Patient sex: F
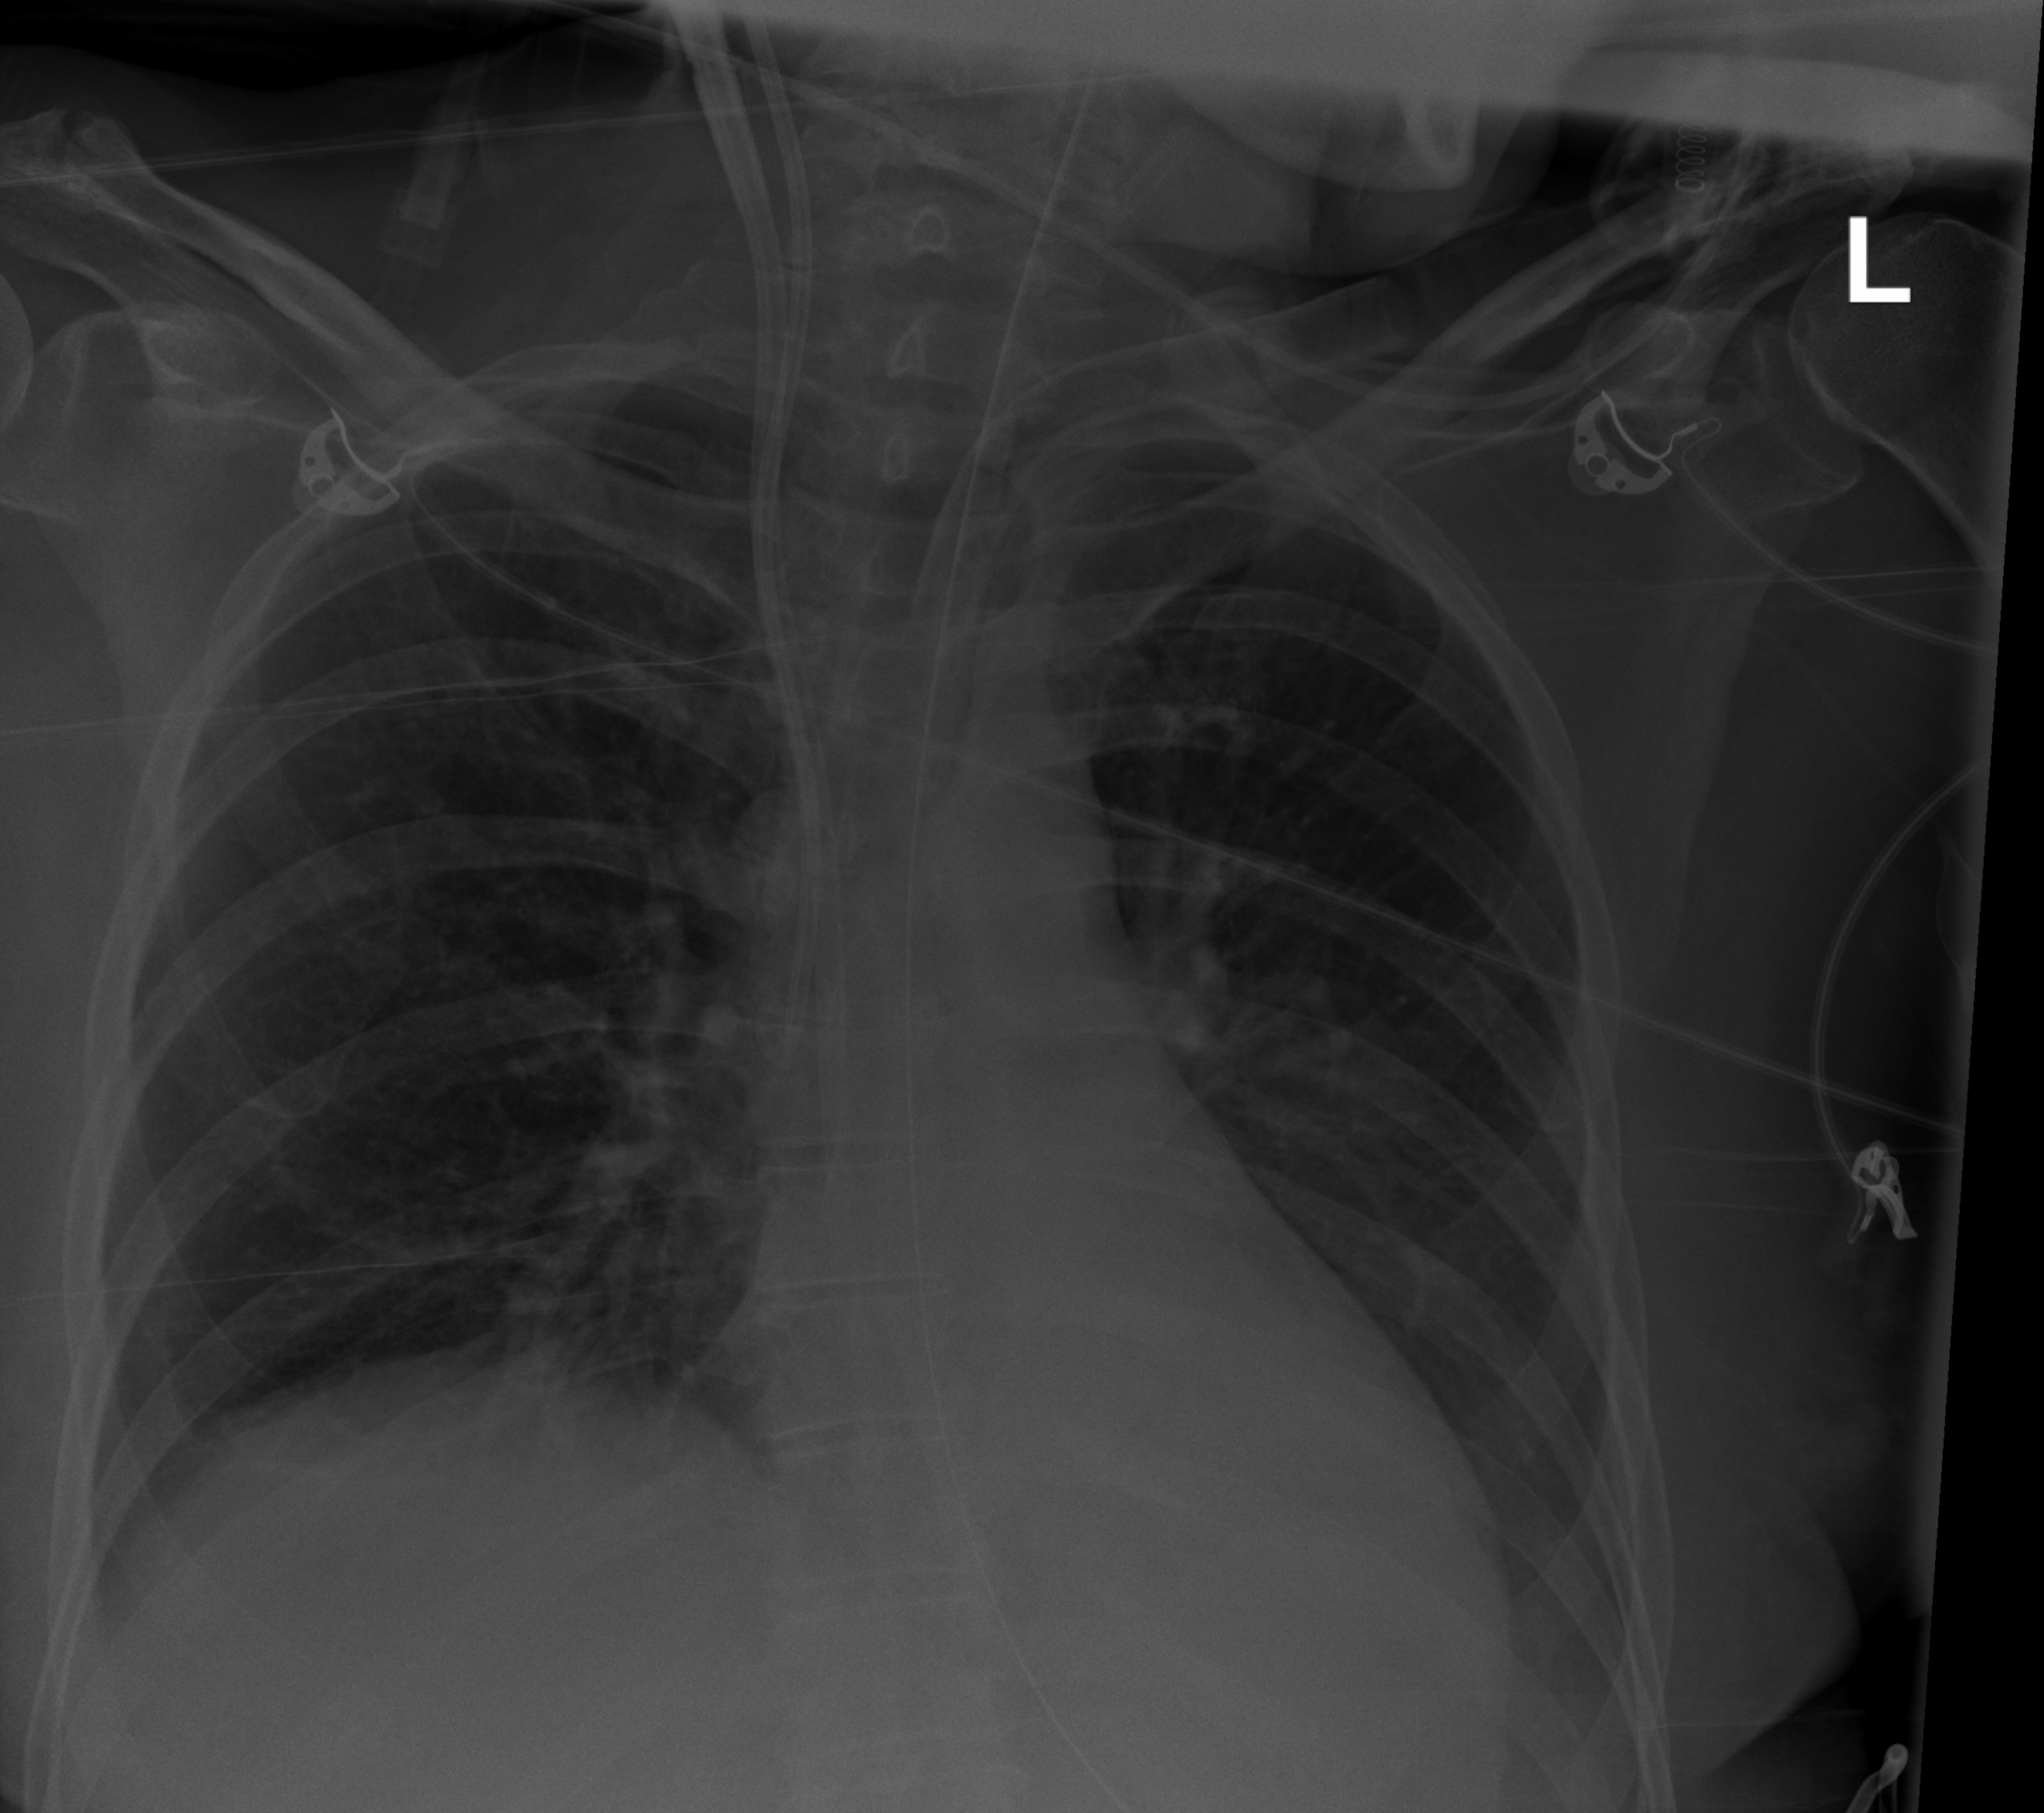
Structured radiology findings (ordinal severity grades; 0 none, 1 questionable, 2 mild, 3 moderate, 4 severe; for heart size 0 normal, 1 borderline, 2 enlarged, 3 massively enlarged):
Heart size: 0
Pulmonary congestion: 0
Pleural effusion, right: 1
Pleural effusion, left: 3
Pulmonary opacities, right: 0
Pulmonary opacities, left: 0
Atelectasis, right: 2
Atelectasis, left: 2